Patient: sex M, age 73
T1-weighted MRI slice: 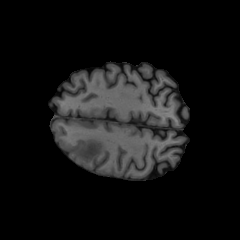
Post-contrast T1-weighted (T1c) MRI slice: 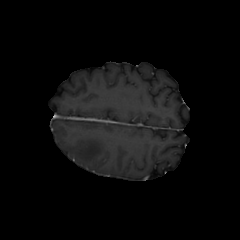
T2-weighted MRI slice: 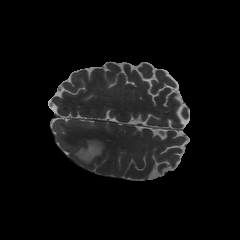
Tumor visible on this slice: yes
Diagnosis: Glioblastoma, IDH-wildtype
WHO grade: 4